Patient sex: M
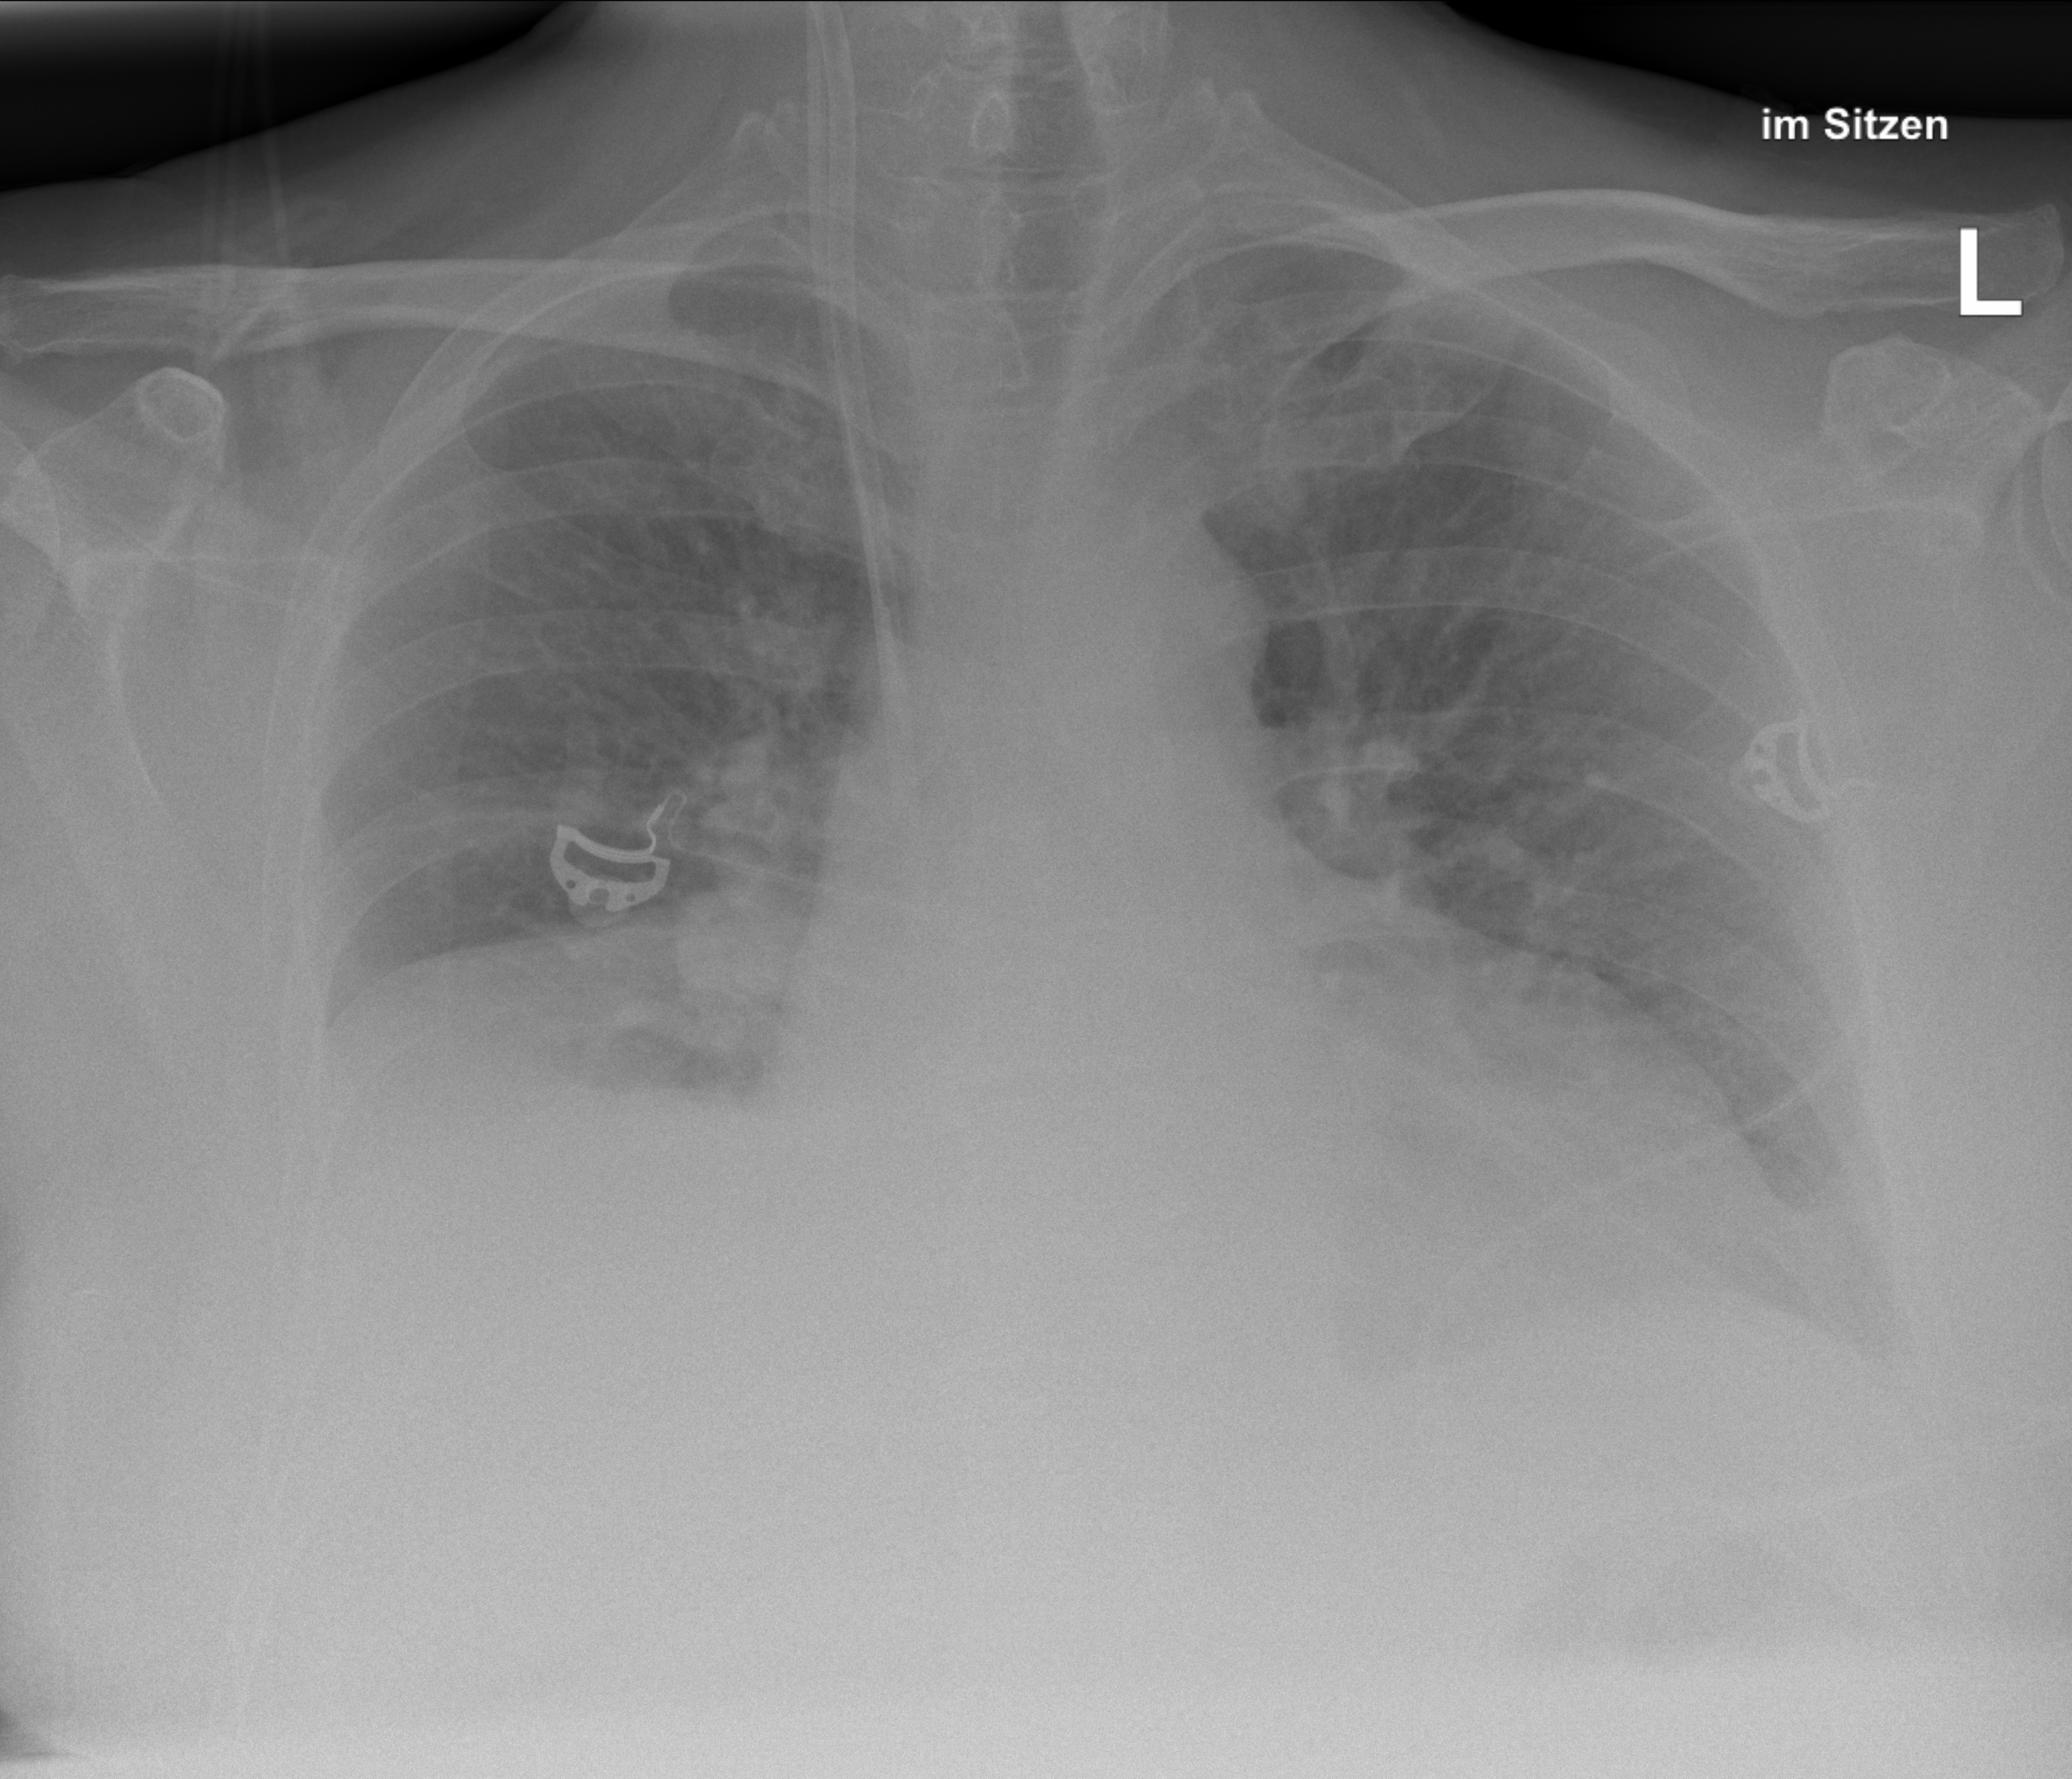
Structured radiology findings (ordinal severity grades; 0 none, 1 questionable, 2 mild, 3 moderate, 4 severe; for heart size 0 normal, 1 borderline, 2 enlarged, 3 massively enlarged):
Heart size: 2
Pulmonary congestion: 2
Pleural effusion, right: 2
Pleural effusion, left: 2
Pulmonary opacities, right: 0
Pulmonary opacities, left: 0
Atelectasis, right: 2
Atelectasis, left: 2